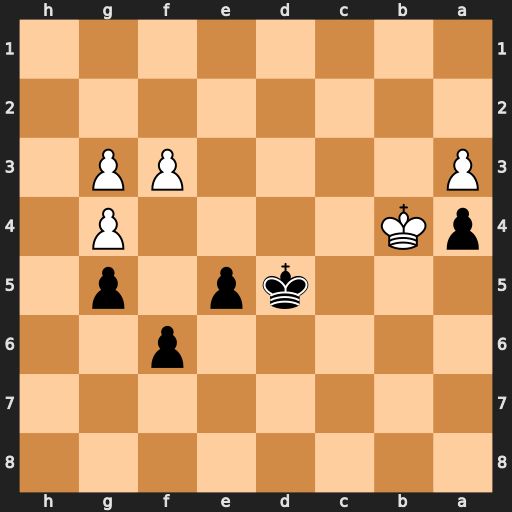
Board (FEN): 8/8/5p2/3kp1p1/pK4P1/P4PP1/8/8
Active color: b
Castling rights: -
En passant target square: -
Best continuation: Kd4 Kxa4 Ke3 Kb5 Kxf3